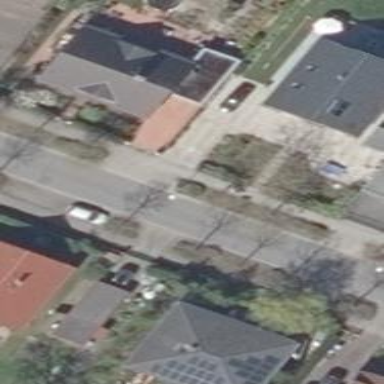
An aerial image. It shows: Residential road with asphalt surface. There are sidewalks on both sides of the road.